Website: lowes
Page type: store-pickup
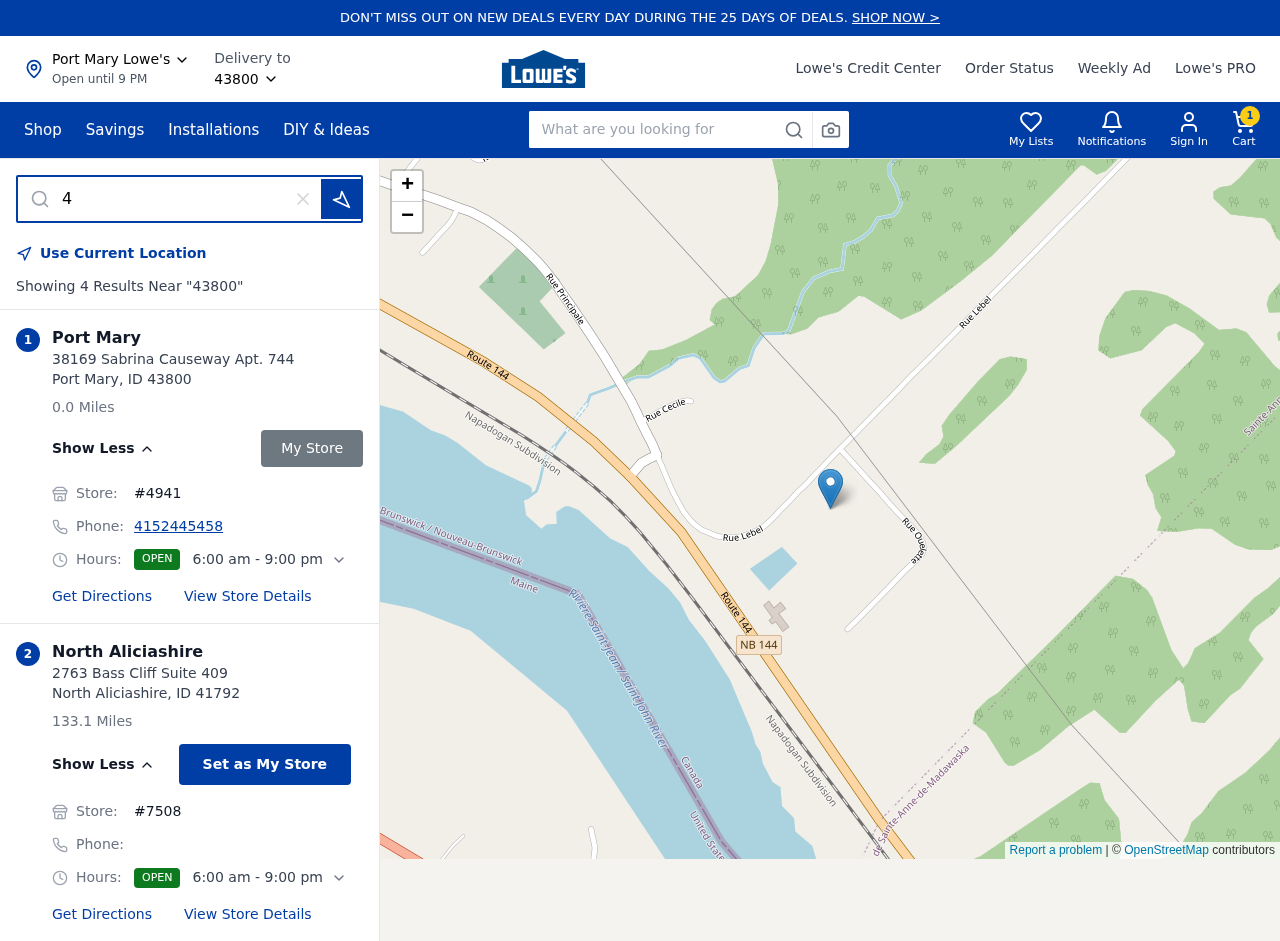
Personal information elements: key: PII_CITY
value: Port Mary
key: PII_CITY2
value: North Aliciashire
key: PII_LOCATION1_STREET
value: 38169 Sabrina Causeway Apt. 744
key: PII_LOCATION2_POSTCODE
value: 41792
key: PII_LOCATION2_STREET
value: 2763 Bass Cliff Suite 409
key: PII_PHONE
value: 4152445458
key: PII_POSTCODE
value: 43800
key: PII_STATE_ABBR
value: ID
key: PII_POSTCODE3
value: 43800
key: PII_POSTCODE_FULL
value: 43800
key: PII_POSTCODE_NUMERIC
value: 43800
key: PII_STATE_ABBR2
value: ID
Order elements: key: ORDER_NUM_ITEMS
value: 1
Search elements: key: HEADER_SEARCH
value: What are you looking for
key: SEARCH_STORE_LOCATION
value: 43800